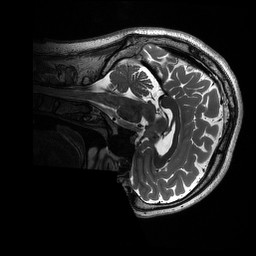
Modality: T2w
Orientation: sagittal
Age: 41
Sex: male